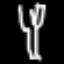
Label: fork